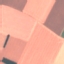
Land use / land cover: AnnualCrop